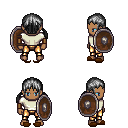
a pixel art fantasy rpg character, male body template, human, dark skin, white long-sleeve shirt, gold greaves, gray twin-tailed hairstyle, leather bracers, brown slippers, shield, four views (front, back, left, right), 2x2 character sprite sheet, small pixel art, hard edges, no anti-aliasing